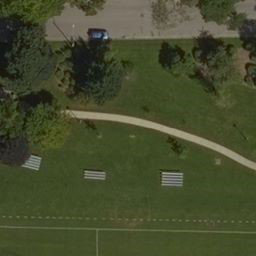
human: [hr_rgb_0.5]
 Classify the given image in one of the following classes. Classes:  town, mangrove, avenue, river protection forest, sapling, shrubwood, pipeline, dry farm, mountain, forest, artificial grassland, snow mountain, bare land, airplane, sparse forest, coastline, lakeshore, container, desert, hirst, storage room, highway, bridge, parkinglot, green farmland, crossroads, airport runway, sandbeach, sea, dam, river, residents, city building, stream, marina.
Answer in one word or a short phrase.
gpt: artificial grassland